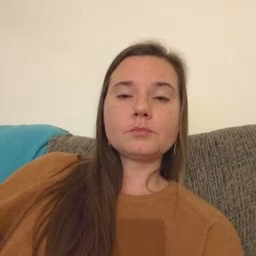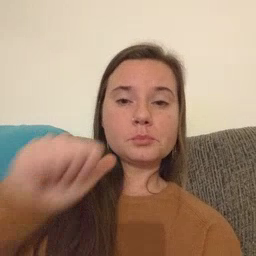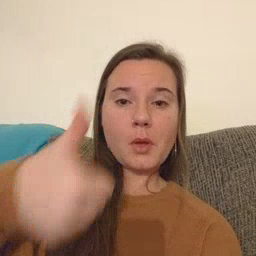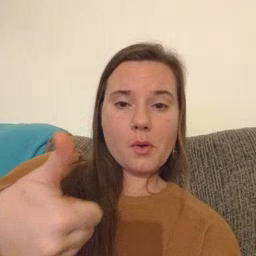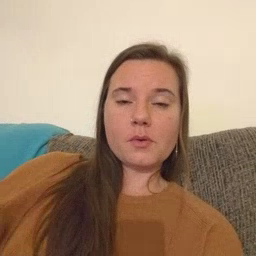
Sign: tomorrow